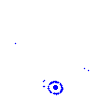
Particle: electron